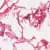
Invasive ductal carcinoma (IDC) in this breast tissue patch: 0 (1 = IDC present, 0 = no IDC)